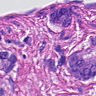
Metastatic tissue present: yes